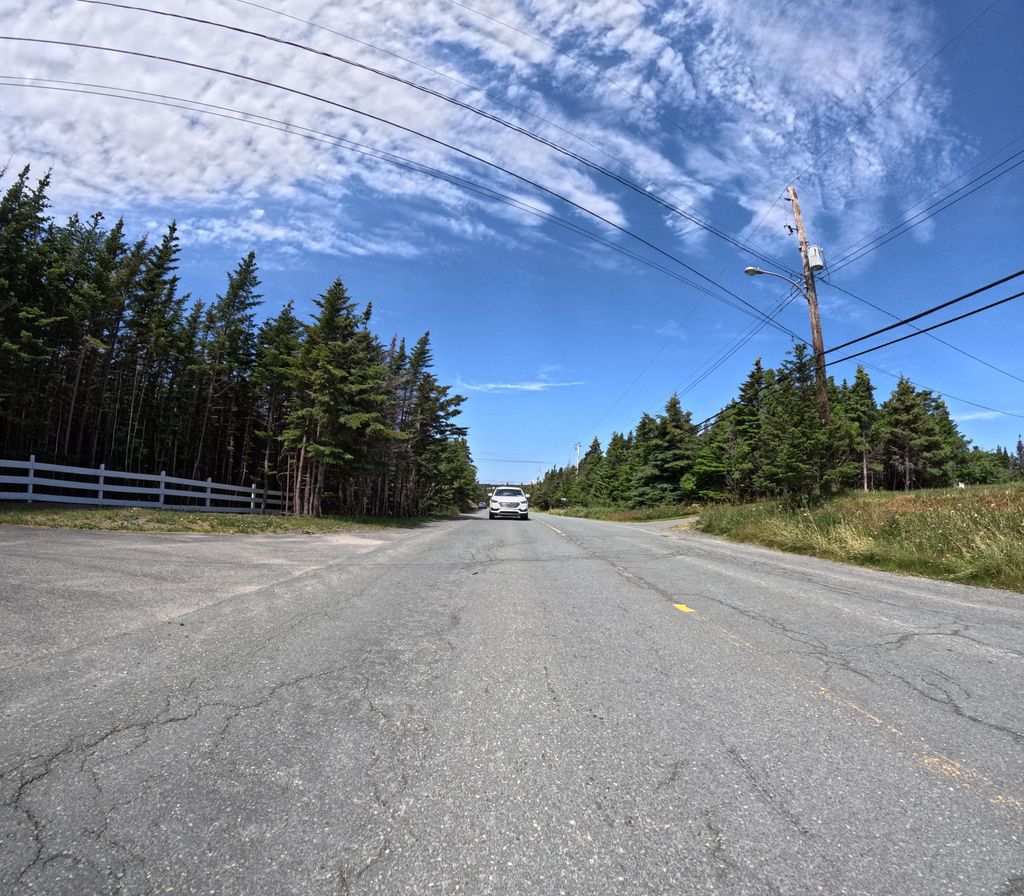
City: st_johns